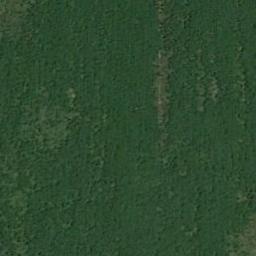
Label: meadow